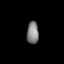
Tissue: lung
Cell type: Fibroblasts
Senescence score: 0.5876
Nuclear area (px): 258
Mean DAPI intensity: 129.159